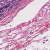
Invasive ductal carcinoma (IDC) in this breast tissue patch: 0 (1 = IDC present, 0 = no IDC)